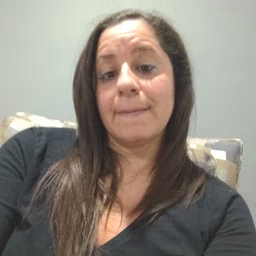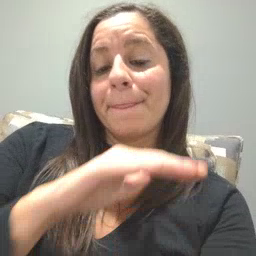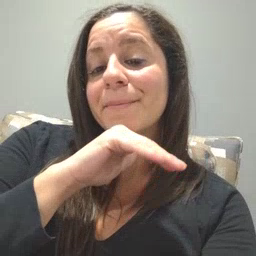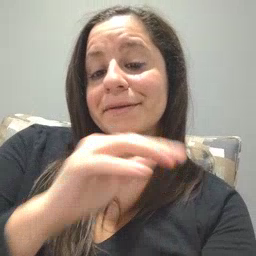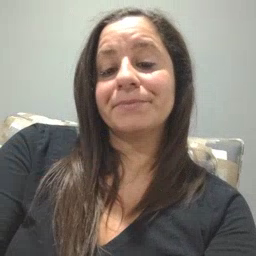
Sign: pig